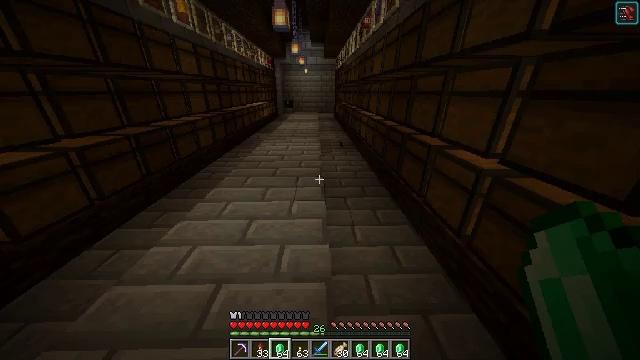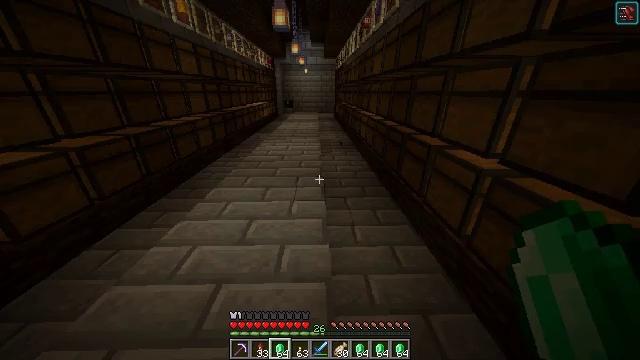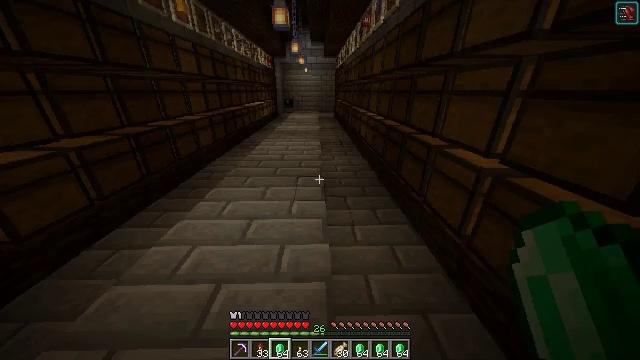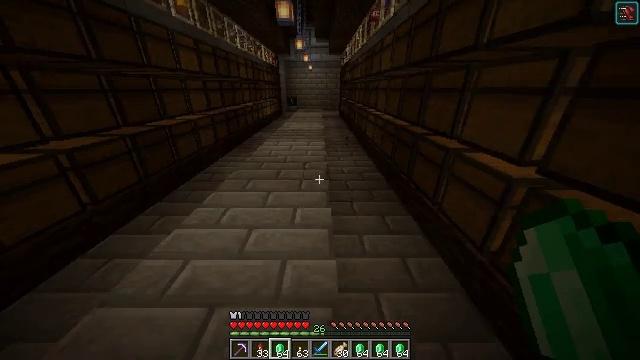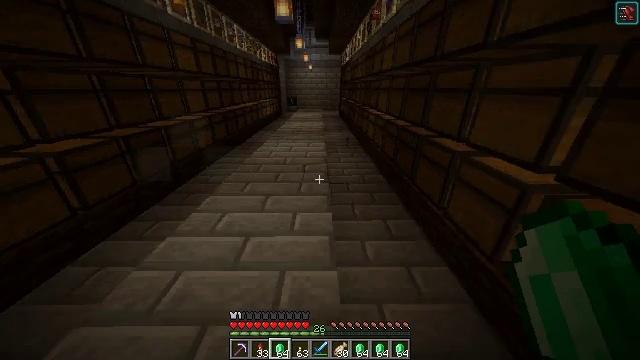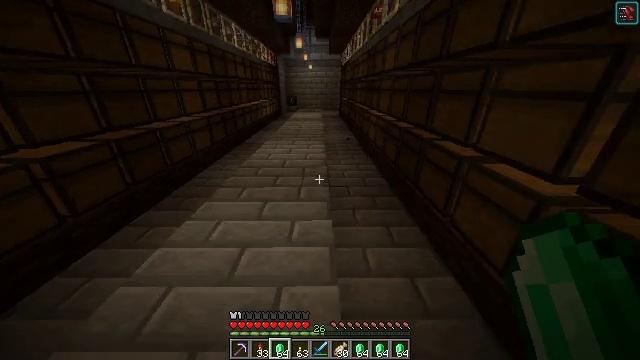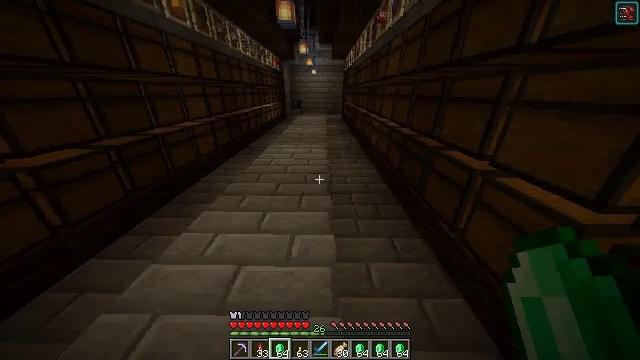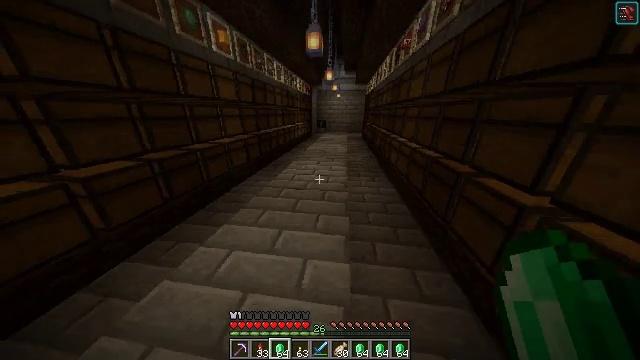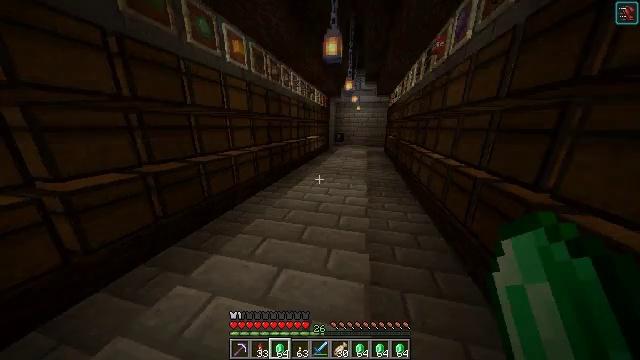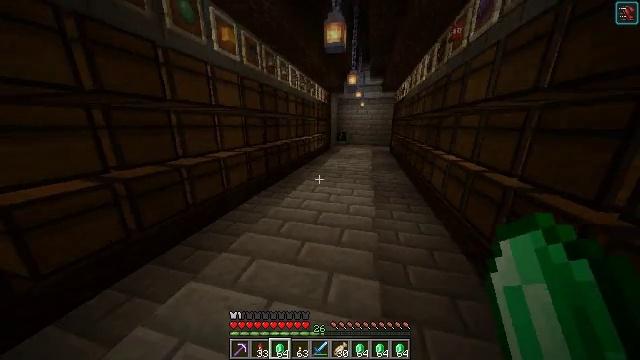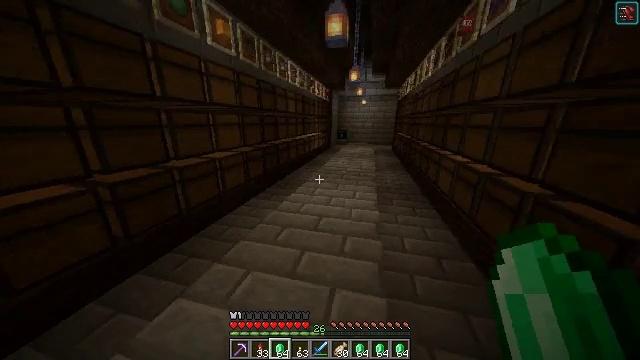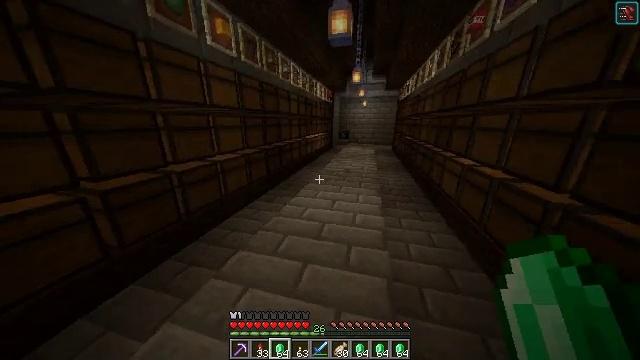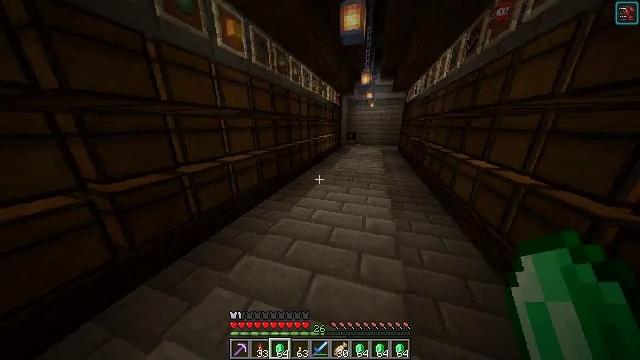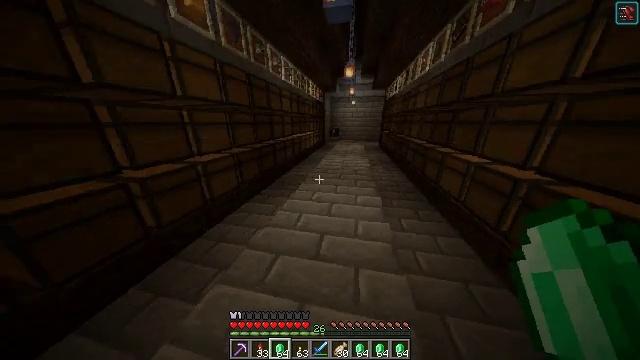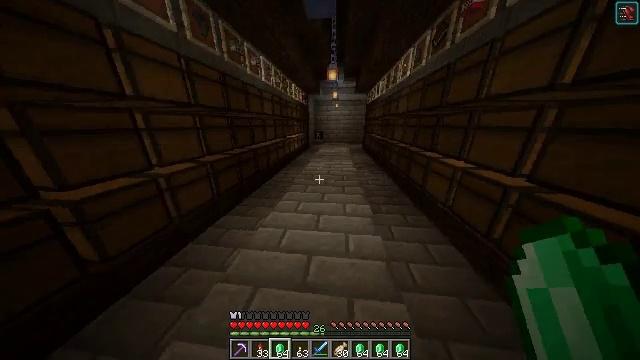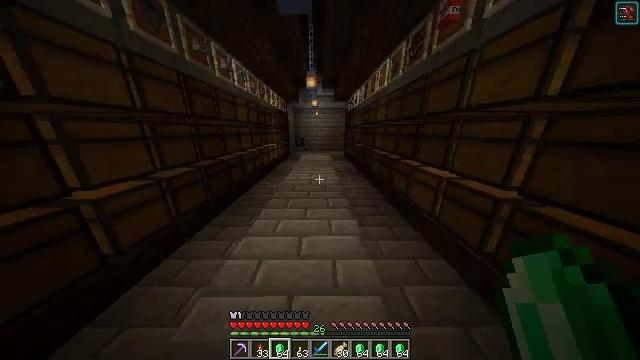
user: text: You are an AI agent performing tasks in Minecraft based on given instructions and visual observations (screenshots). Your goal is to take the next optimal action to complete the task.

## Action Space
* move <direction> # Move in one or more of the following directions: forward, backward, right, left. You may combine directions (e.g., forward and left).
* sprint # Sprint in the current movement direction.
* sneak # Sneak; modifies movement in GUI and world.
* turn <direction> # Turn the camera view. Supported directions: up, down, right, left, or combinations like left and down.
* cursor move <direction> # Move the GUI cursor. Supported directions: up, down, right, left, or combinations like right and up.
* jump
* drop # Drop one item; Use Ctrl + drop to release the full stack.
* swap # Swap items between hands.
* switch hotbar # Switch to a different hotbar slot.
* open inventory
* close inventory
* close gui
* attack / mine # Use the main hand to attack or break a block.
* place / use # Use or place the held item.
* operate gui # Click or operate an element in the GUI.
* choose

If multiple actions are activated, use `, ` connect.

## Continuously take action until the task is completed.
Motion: motion action
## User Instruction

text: Open the crafting table to craft an emerald block.
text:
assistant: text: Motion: no_op
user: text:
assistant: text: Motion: move forward
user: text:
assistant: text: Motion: move forward, turn left
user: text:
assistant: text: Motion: no_op
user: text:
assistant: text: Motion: move forward
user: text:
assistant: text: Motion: move forward
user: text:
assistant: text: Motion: move forward, turn left and up
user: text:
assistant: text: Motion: move forward, turn left and up
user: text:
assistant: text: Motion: move forward
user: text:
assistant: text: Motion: move forward
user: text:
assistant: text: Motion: move forward
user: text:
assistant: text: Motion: move forward, turn left
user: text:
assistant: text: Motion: move forward, turn right and down
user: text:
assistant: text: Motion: move forward, turn right
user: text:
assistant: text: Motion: move forward, turn right and up
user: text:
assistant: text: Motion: move forward, turn right and up
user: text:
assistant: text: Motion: move forward, turn right
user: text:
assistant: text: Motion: move forward
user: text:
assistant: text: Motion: move forward
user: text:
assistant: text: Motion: move forward
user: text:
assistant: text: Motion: move forward, turn left
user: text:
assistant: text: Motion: move forward, turn left
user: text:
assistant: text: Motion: move forward, turn left
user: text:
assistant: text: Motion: move forward
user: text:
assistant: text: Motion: move forward
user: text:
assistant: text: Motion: move forward
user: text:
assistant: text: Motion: move forward
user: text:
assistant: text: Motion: move forward
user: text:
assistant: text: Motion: move forward
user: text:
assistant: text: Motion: move forward